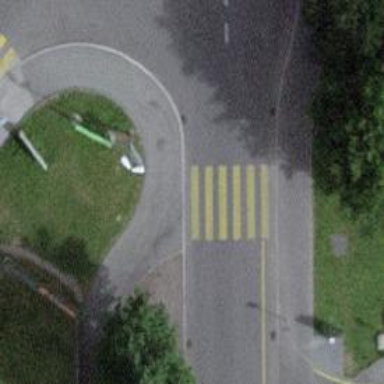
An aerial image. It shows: Marked zebra crossing with traffic calming table.